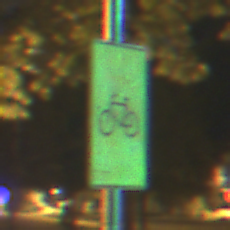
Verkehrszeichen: RadverkehrOhnePfeilsymbol
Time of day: Night
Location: Outdoor (Urban)
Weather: PartlyCloudy
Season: NotSpecified
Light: Artificial